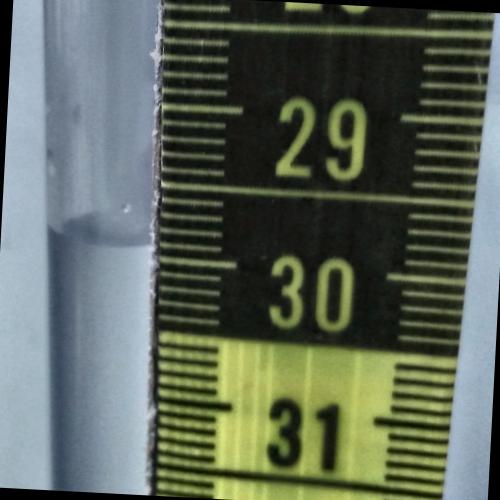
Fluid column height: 29.9 cm